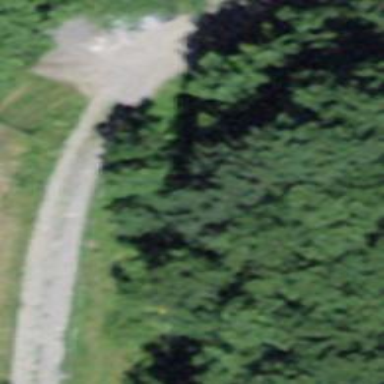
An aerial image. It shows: Culvert tunnel.